Question: I need to reproduce this contact form.

It's already done, but i got some problems for the textarea.
Seems I need to put kinds of "hr" into the textarea, or... or I don't know.
Any help would be welcome.
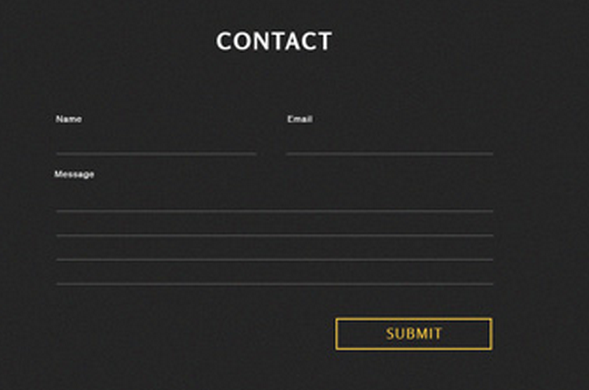
Answer: You can use a 'linear-gradient' where the 'background-size' is equal to the 'line-height' defined for the 'textarea', e.g.
<URL>
'''
textarea {
font-size: 16px;
width: 80%;
height: 200px;
color: #fff;
line-height: 1.7em;
background: linear-gradient(to bottom, #000 98%, #fff 98%);
background-size: 1.7em 1.7em;
}
'''
Whit this approach you don't need an extra request for a background image and the lines may vary their position depending on the user 'font-size' (try increasing/decerasing the zoom factor).
The tickness of the lines can be adjusted defining a different color-stop value.